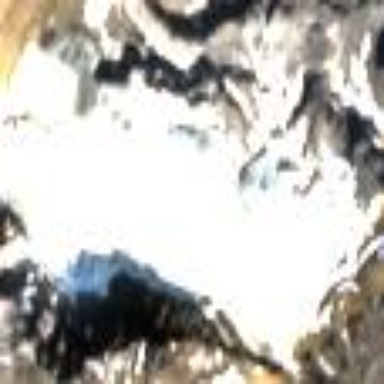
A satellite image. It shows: Stunning view of glacier.